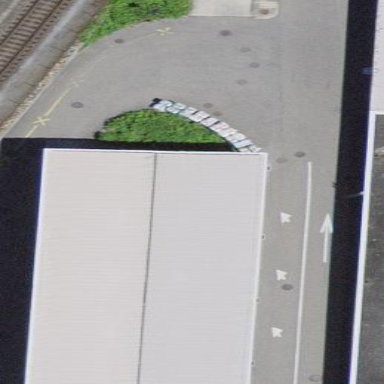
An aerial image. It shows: View of roof of building.